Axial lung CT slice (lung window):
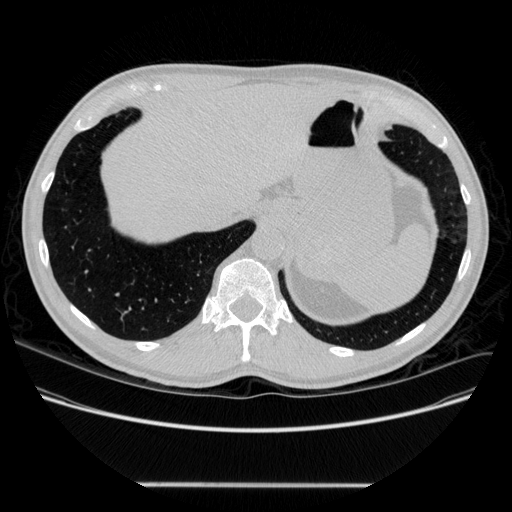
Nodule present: no